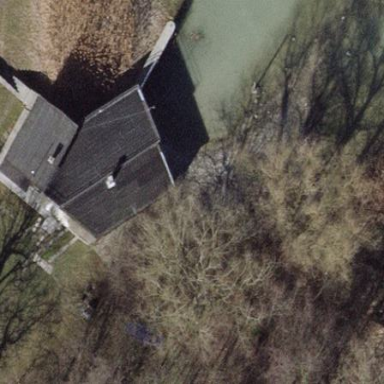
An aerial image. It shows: Simple house.